Chest X-ray:
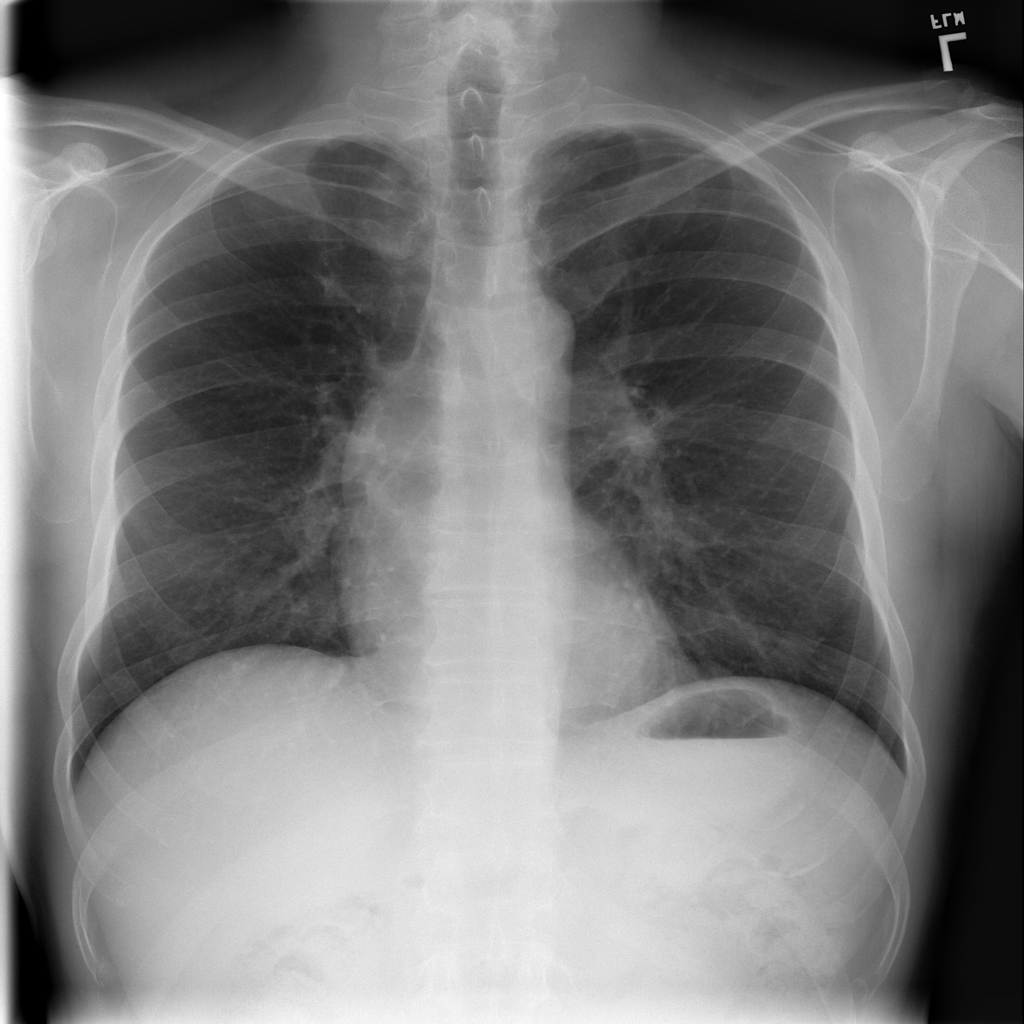
No abnormal finding: yes